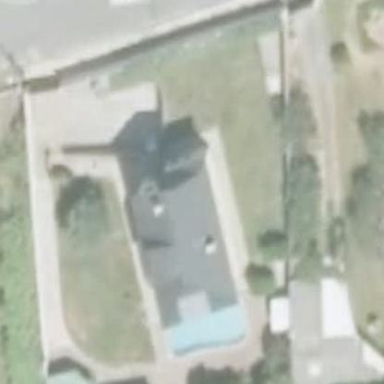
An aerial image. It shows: Simple house.